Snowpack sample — Loveland Pass, Silver Plume, Colorado, USA (12/14/25, 10:50 AM MST)
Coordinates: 39.664, -105.882
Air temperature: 36 °F
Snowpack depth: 67 cm
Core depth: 10 cm
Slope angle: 6°, slope face: 326°
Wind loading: low
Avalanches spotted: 0
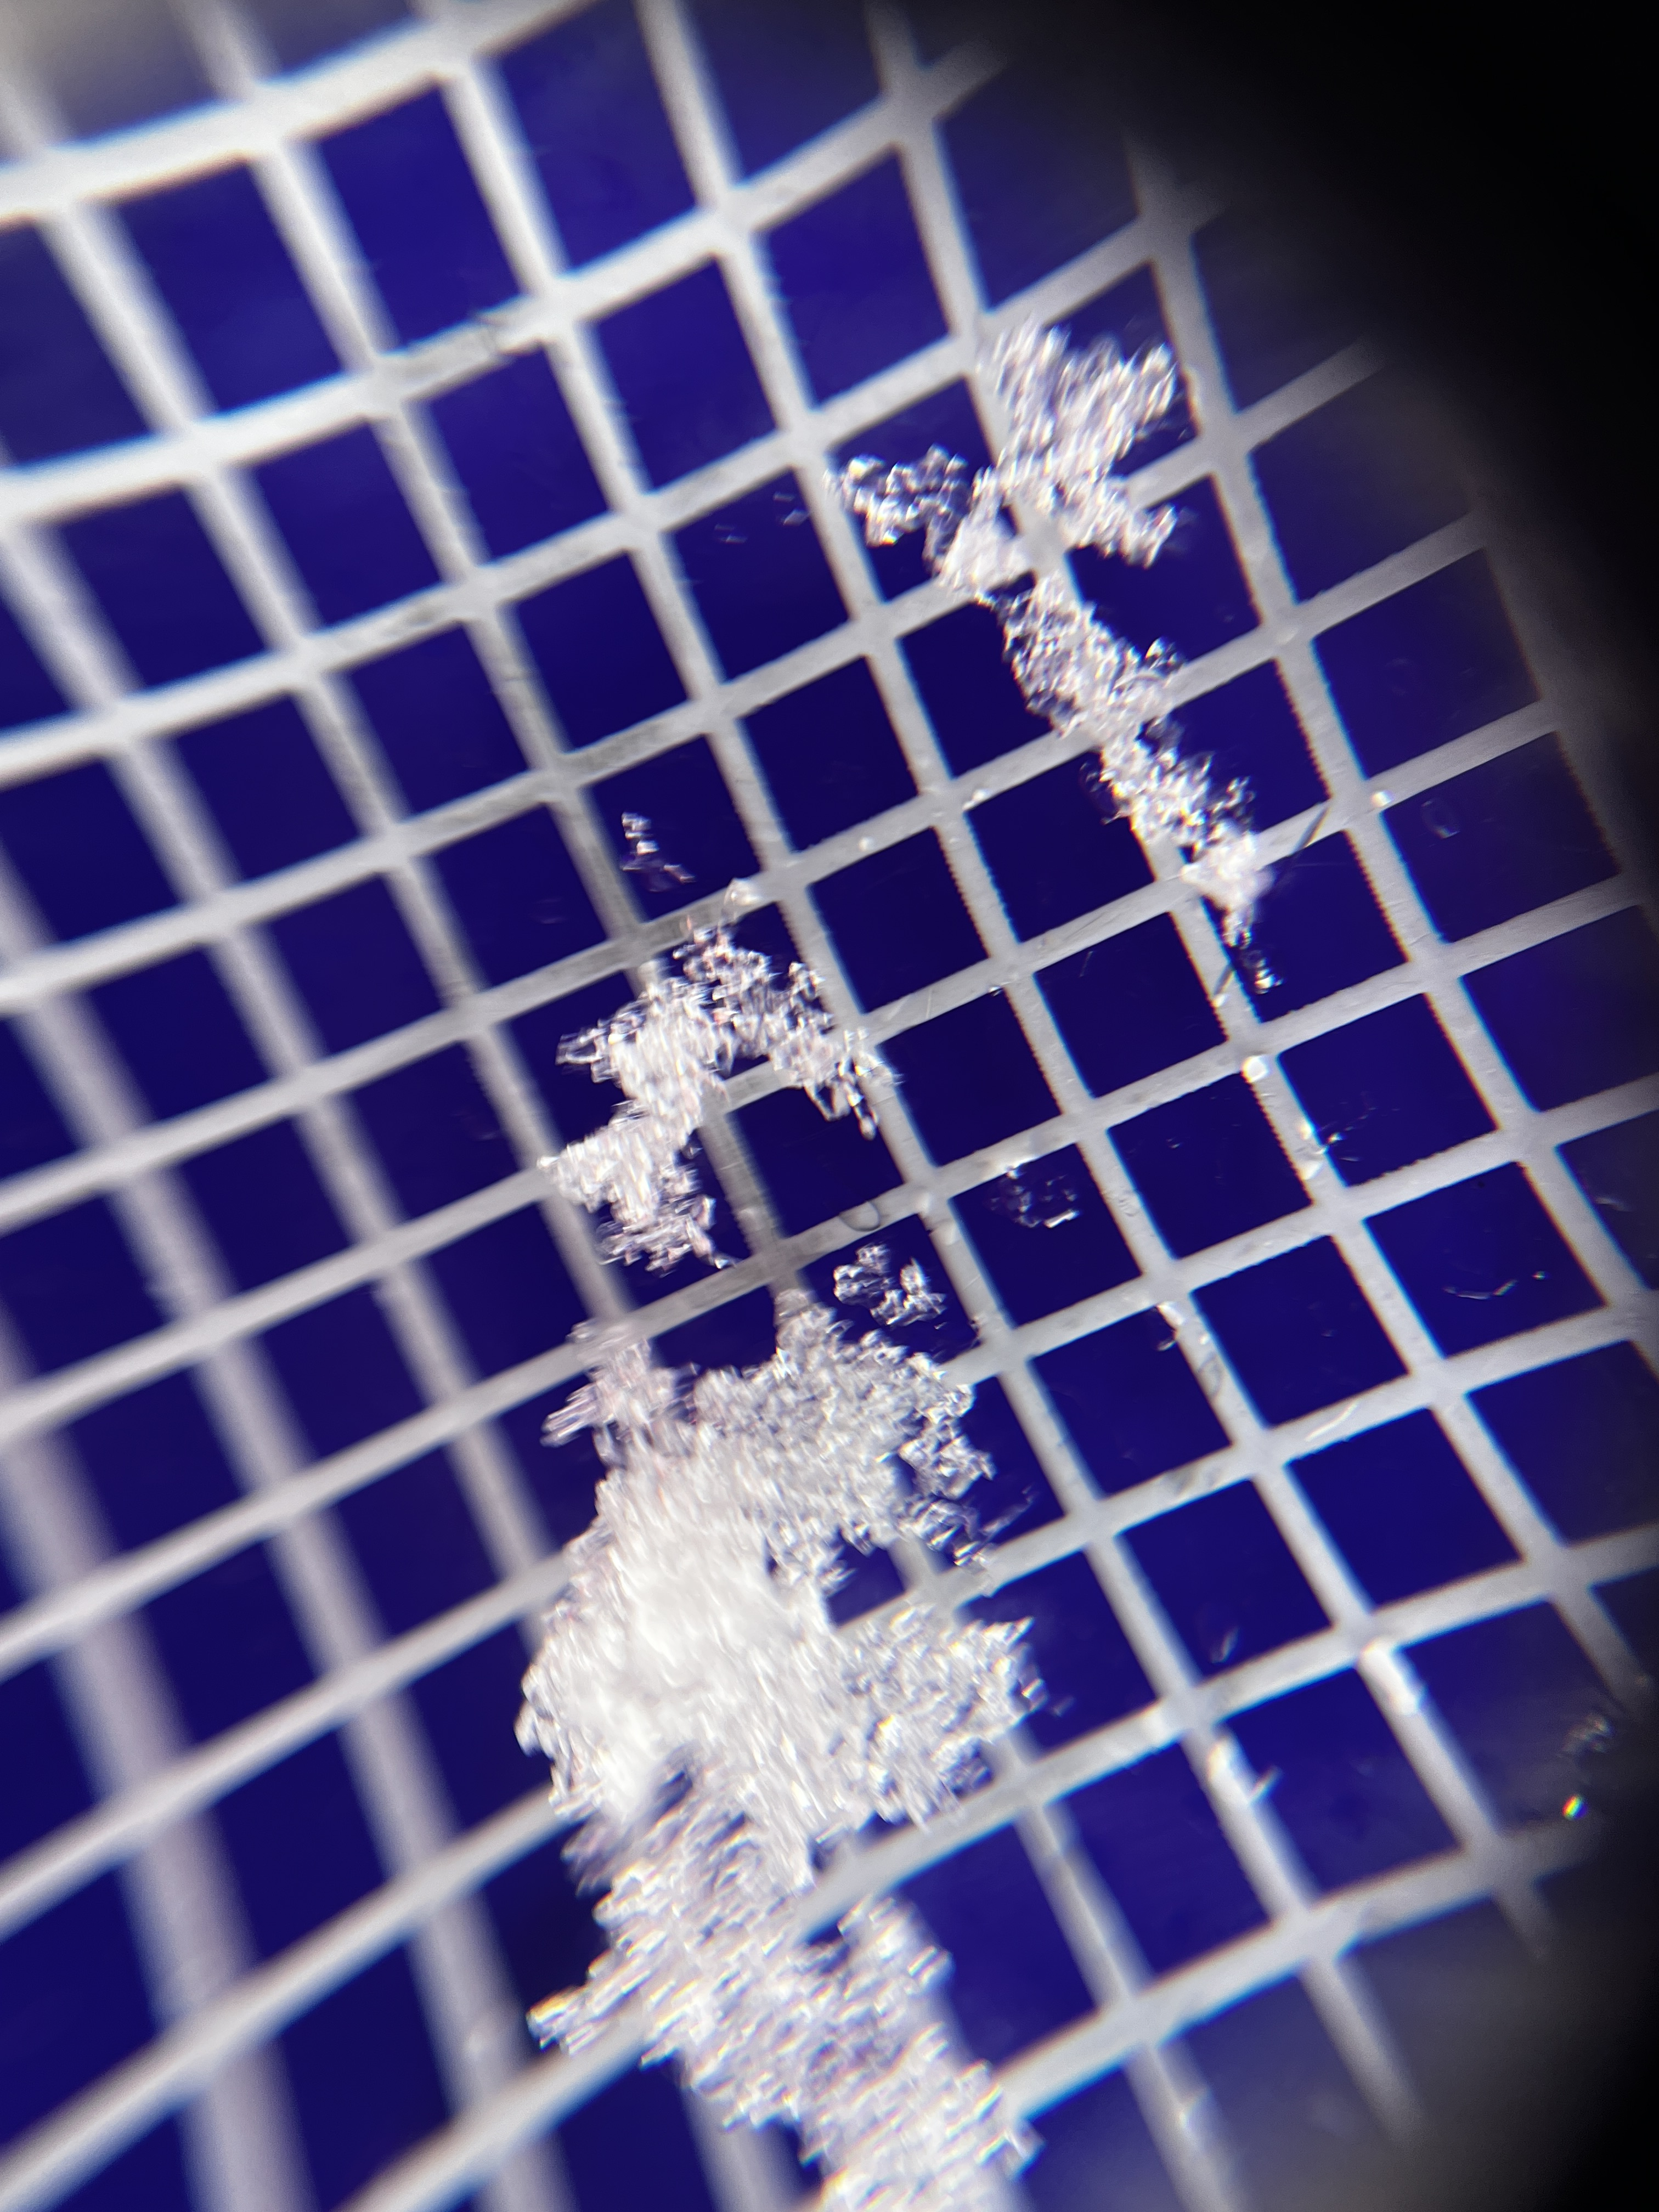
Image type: magnified_profile
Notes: No avalanches spotted, very late start to the season with minimal snowpack